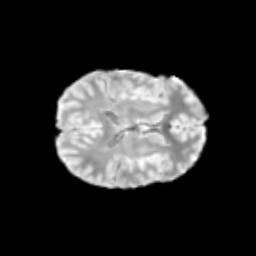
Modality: T2w
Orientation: axial
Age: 12
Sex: female
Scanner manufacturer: siemens
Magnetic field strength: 3 T
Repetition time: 3.8 s
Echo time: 0.07 s